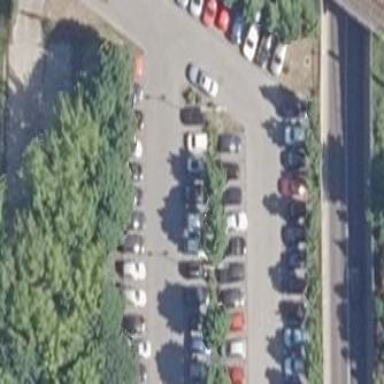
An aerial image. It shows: Parking area with park and ride facility. The surface of the parking area is designated for this purpose.